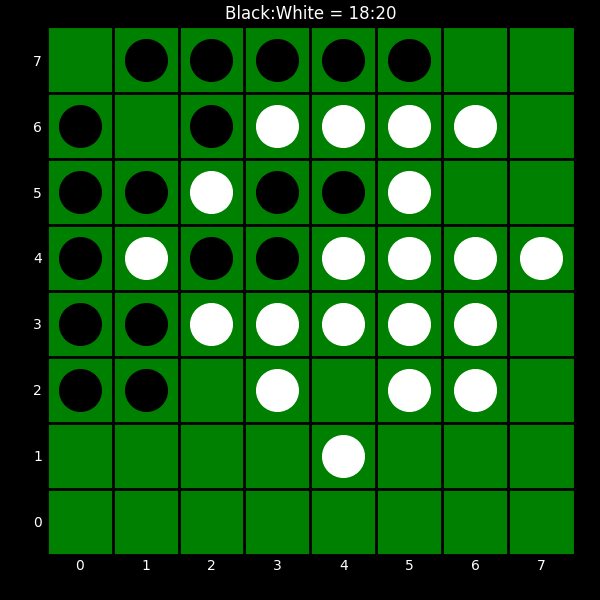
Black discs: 18
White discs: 20